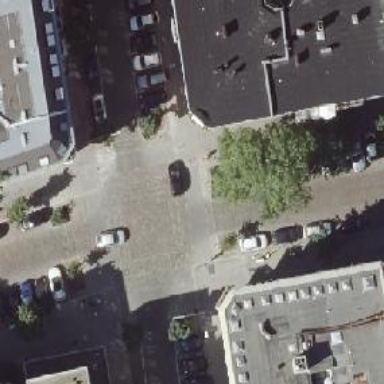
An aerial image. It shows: Living street with separate sidewalks.